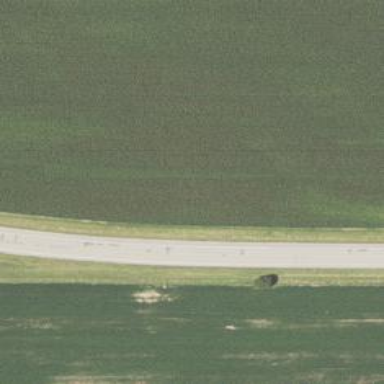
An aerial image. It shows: Secondary road.